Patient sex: M
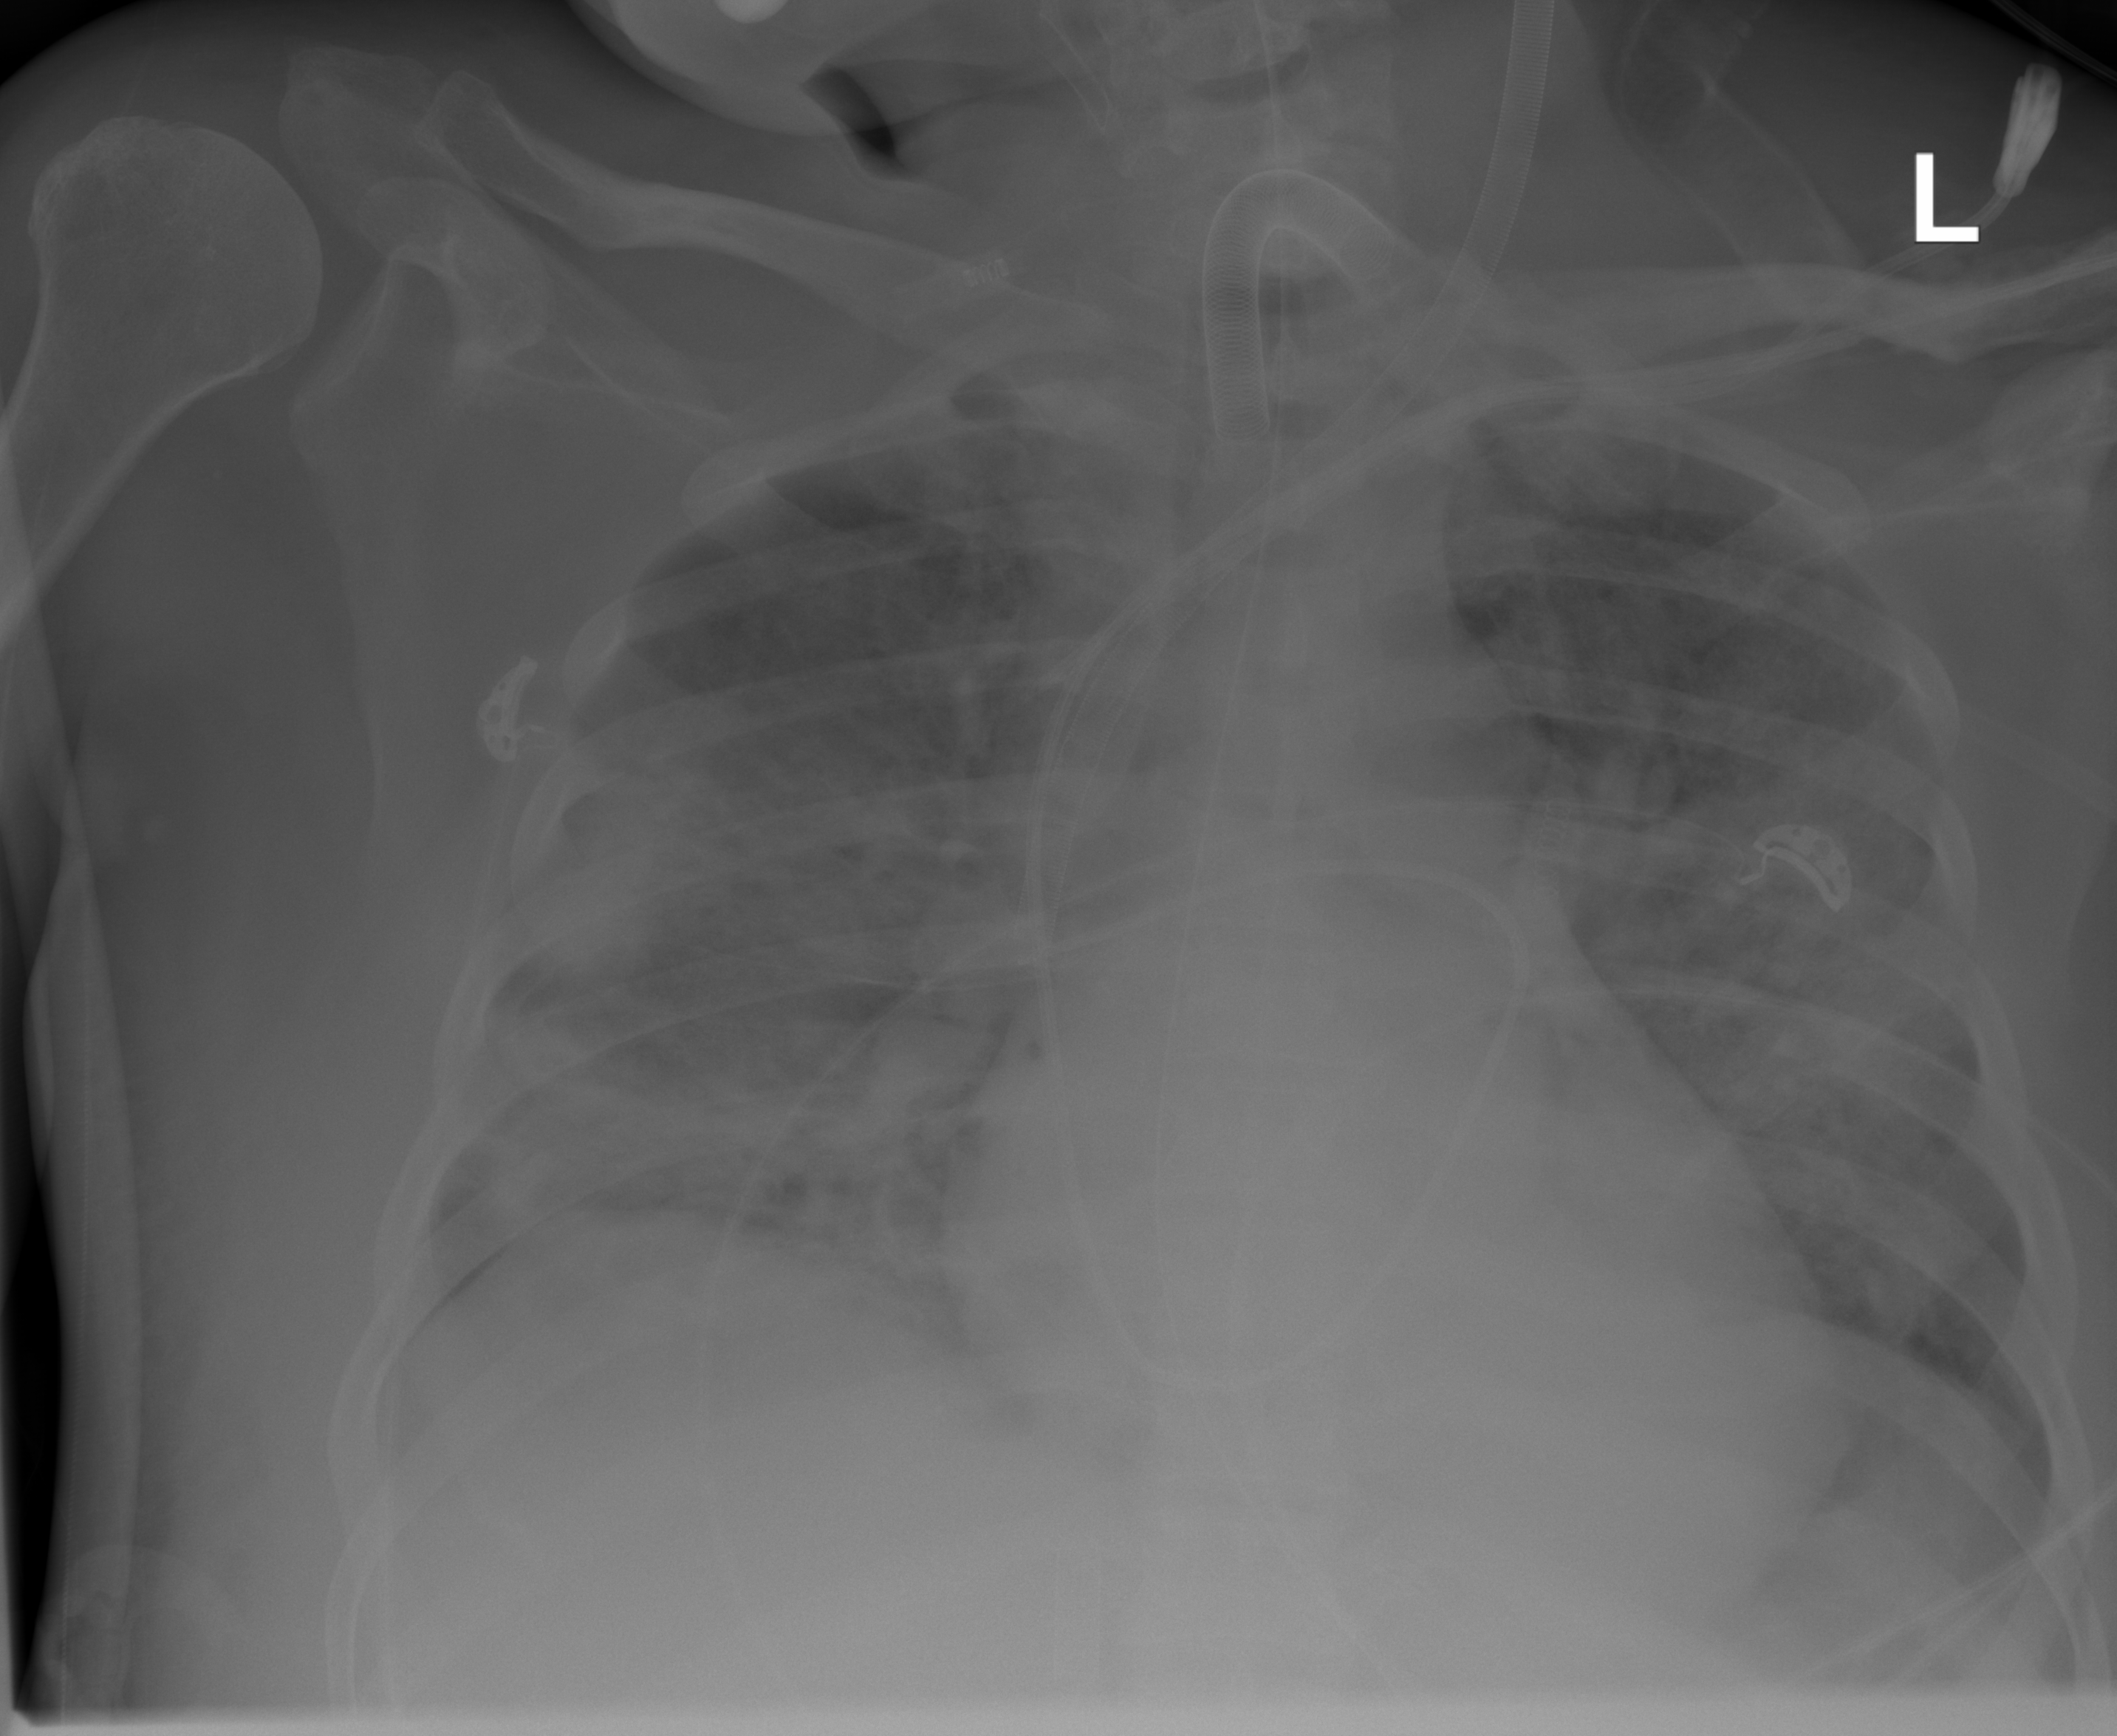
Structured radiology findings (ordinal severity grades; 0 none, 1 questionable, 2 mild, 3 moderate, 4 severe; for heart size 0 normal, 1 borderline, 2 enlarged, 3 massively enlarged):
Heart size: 2
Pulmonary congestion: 3
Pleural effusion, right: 2
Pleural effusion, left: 2
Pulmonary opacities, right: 4
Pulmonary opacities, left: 4
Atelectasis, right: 3
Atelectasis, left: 3